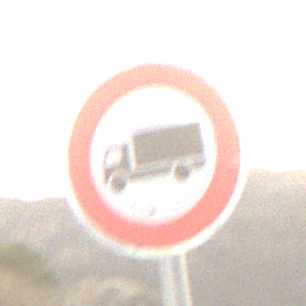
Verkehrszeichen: VerbotFuerKraftfahrzeugeUeberDreiKommaFuenfTonnen
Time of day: SunriseSunset
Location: Outdoor (RoadRail)
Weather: PartlyCloudy
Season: NotSpecified
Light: Natural